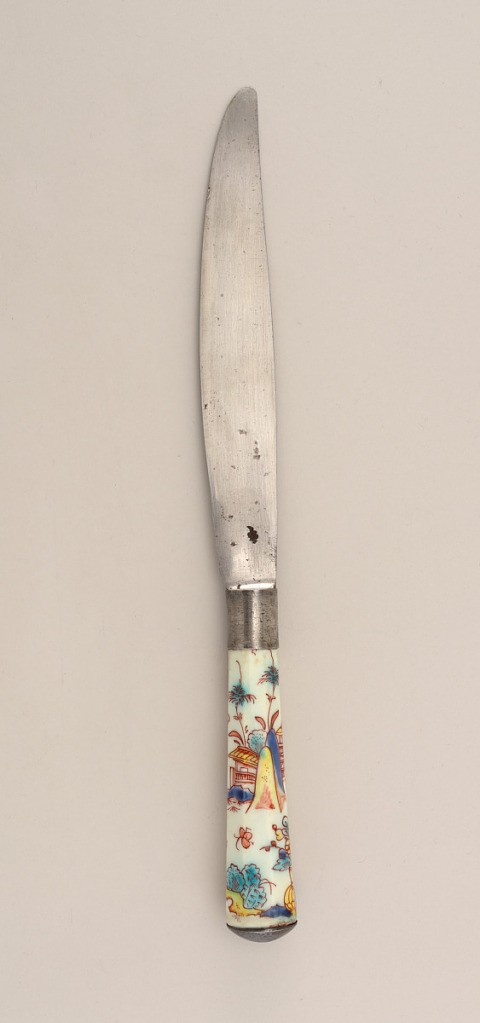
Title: Knife with Porcelain Handle (One of Four)
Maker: Chantilly Porcelain Manufactory, French, active ca. 1725 - ca. 1789
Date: ca. 1735–1740
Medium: soft paste porcelain, vitreous enamel, steel, silver
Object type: knife
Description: Blade slightly curved upper edge, lower edge tapering towards the point. Plain silver ferrule. Tapering octagonal white porcelain handle decorated with kakiemon design in yellow, blue and green (underglaze) and brown-red (overglaze). Rounded silver cap at the top of the handle.